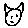
Label: cat